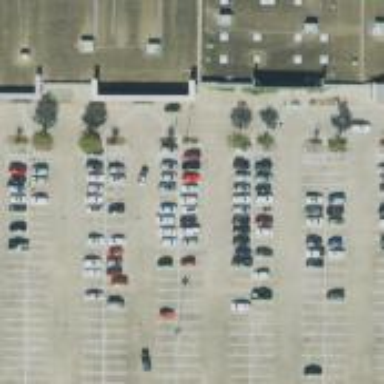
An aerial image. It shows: Parking space.